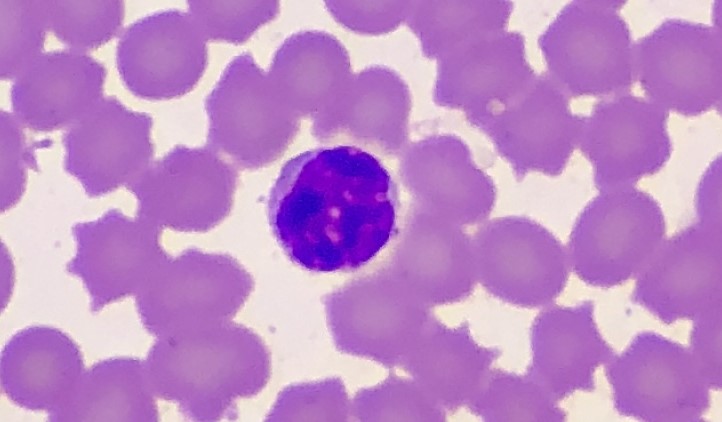
White blood cell type: Lymphocyte